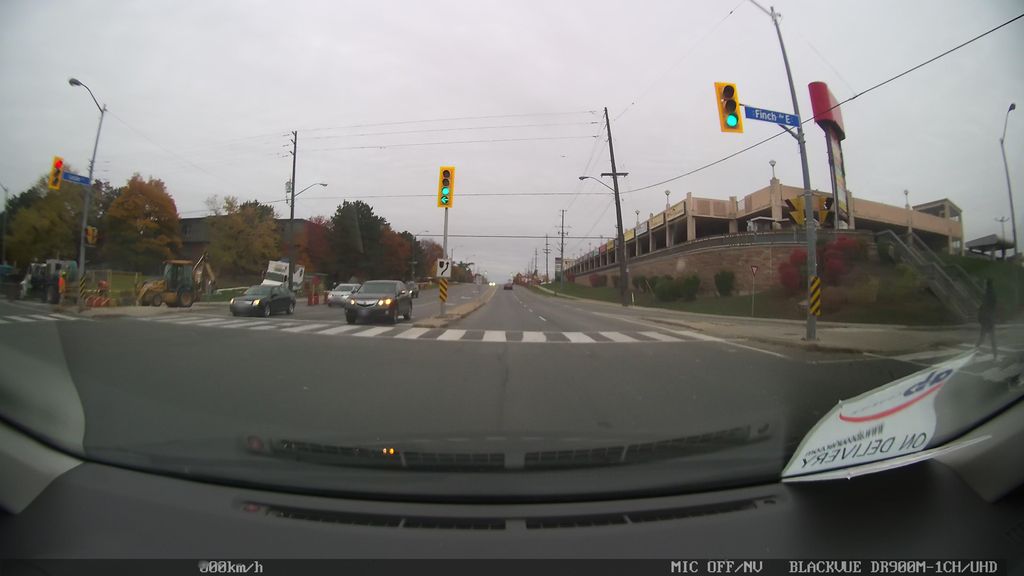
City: toronto